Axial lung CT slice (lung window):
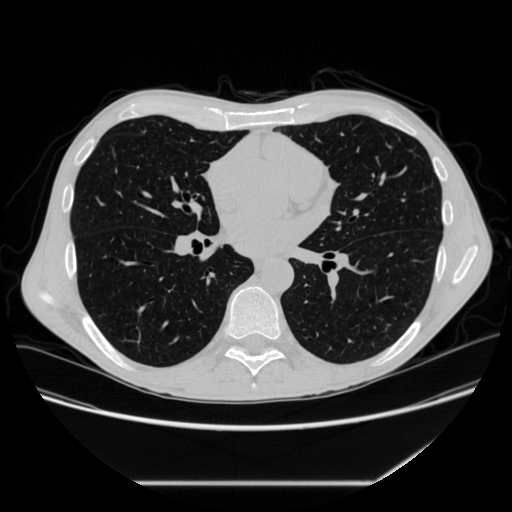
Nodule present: no